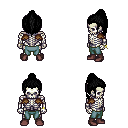
a pixel art fantasy rpg character, male body template, skeleton, leather shoulder armor, teal pants, black long topknot hairstyle, bracelets, maroon shoes, four views (front, back, left, right), 2x2 character sprite sheet, small pixel art, hard edges, no anti-aliasing